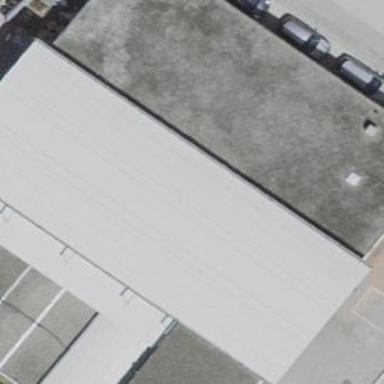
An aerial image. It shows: Commercial building.